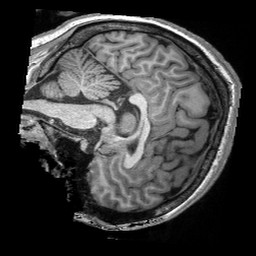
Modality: T1w
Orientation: sagittal
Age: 19
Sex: female